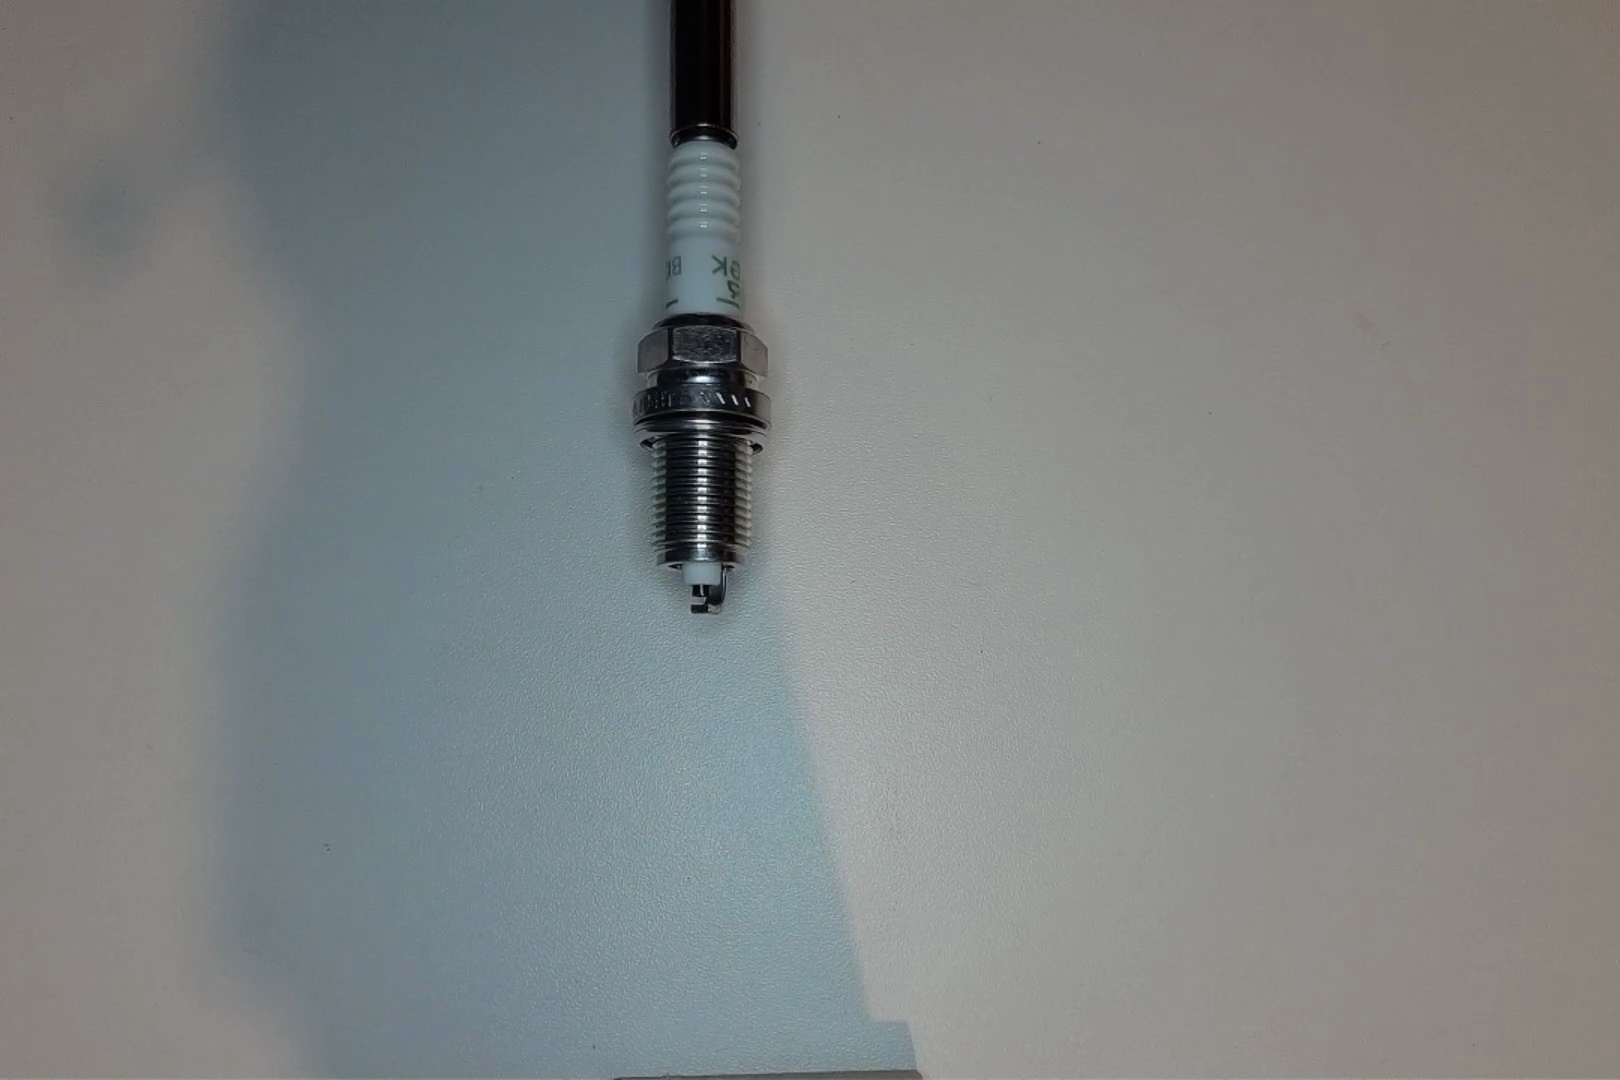
Label: no anomaly